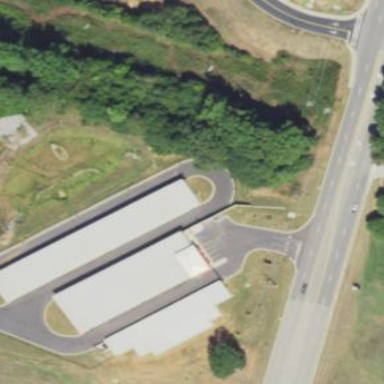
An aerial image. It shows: Commercial area with storage rental shop.